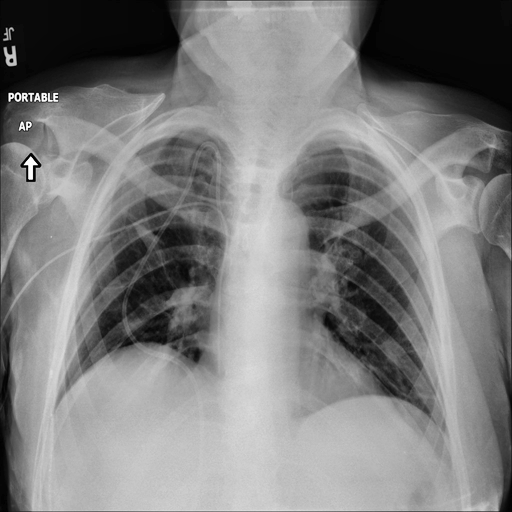
Finding: NORMAL